Question: I recently started learning JavaScript and I've been a frequent user of <URL>', 'onDomReady'

What are these events for and what are the differences between them? Can someone please do a decent explanation?
Thank you very much and happy new year!
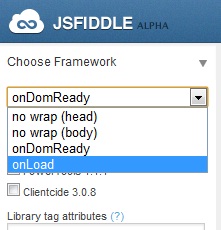
Answer: This dropdown specifies where jsFiddle should put your Javascript code in the generated HTML.
The first two options put it in a raw '<script>' block in the '<head>' or '<body>'.
The last two options put it in a Javascript event handler.
You can see how this works by <URL>.
(or <URL>